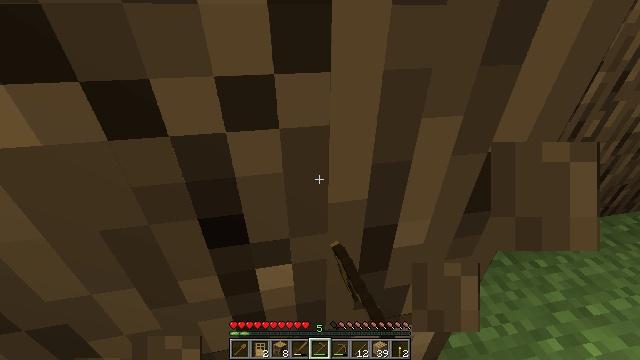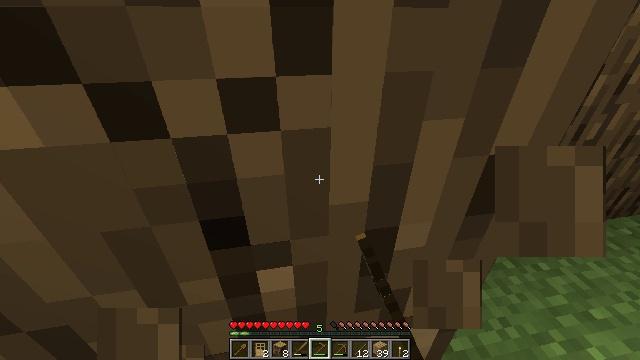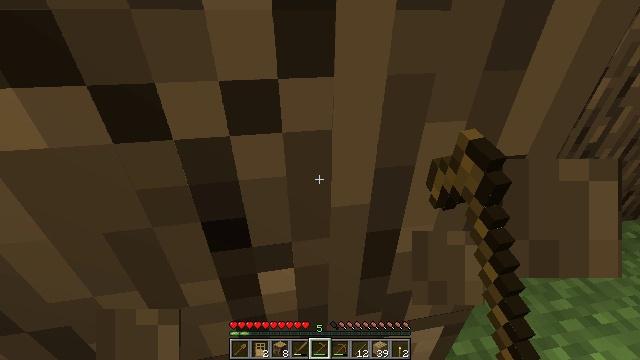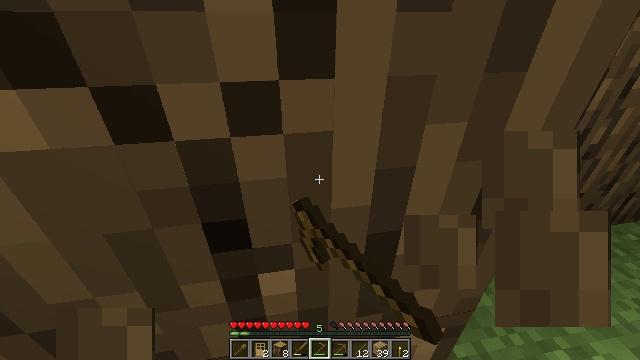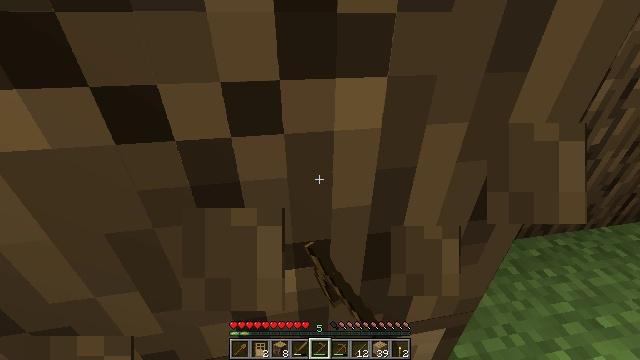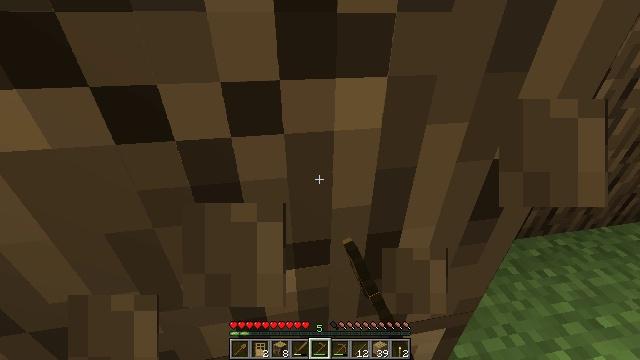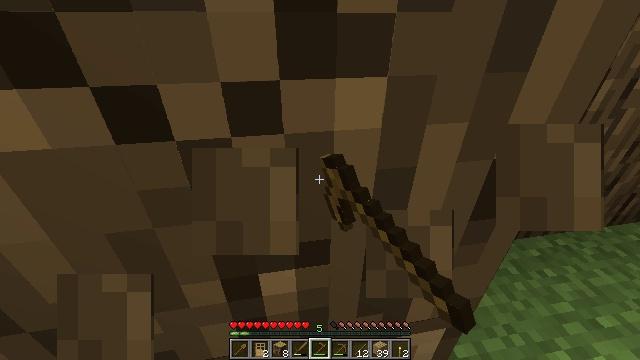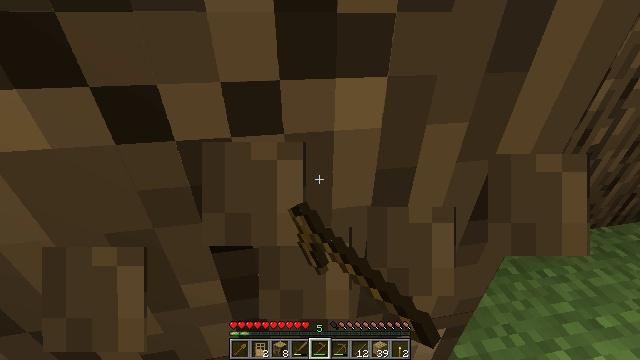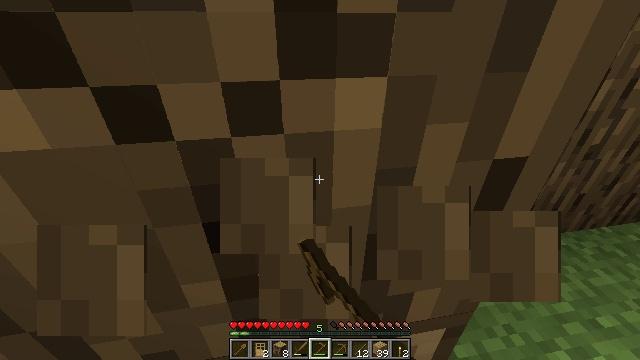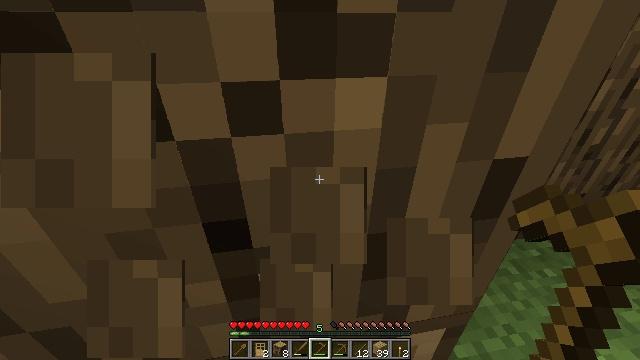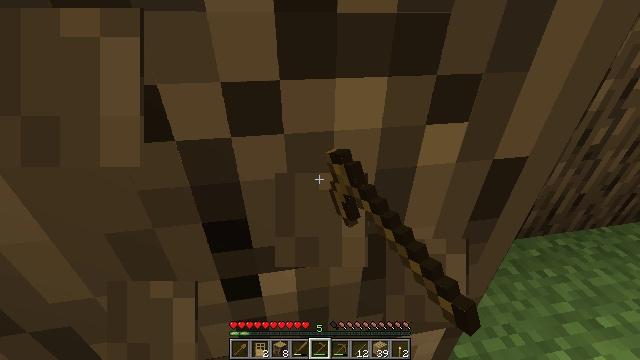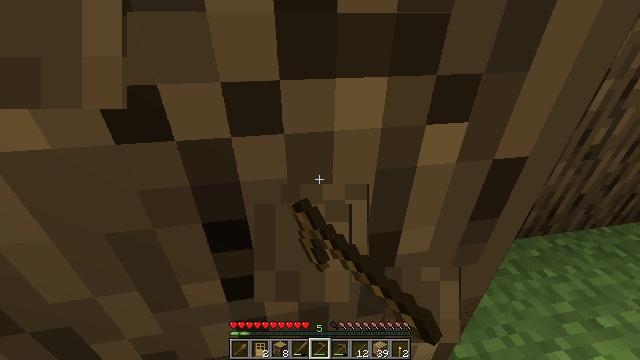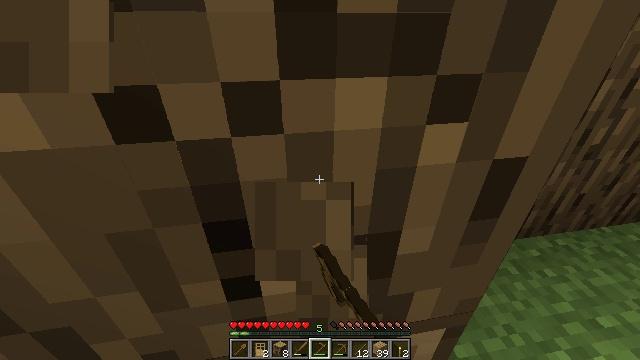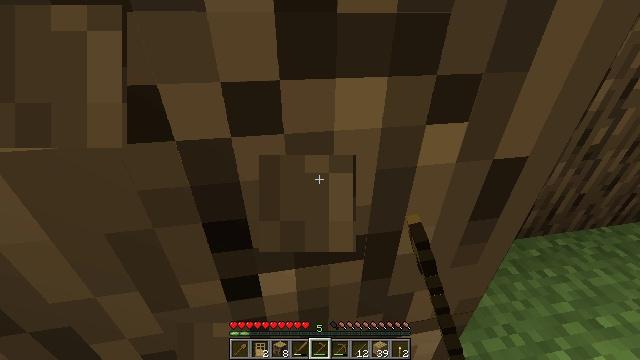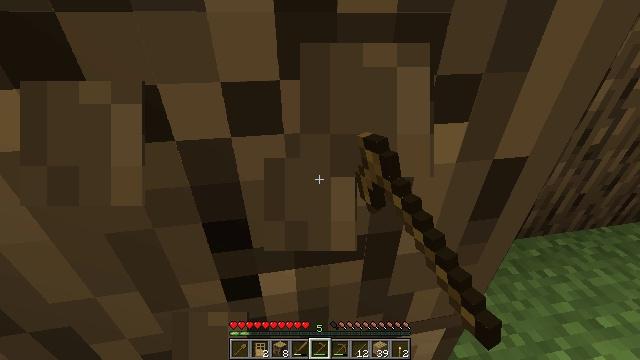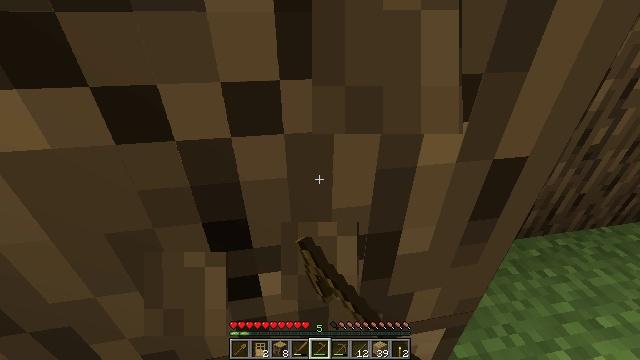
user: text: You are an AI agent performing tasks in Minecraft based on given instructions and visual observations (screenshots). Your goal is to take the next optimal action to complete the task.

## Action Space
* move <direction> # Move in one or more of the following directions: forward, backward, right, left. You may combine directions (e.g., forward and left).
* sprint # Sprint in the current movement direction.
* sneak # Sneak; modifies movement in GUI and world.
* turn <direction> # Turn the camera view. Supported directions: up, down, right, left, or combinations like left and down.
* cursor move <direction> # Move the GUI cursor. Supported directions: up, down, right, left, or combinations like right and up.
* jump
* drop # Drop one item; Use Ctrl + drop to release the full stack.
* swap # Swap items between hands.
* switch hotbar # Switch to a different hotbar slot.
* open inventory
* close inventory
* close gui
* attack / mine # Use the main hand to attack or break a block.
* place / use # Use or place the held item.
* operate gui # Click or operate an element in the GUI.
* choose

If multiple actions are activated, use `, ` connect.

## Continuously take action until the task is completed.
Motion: motion action
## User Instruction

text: Gather oak logs from trees.
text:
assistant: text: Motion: attack / mine
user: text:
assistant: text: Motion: attack / mine
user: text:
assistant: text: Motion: attack / mine
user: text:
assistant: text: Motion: attack / mine
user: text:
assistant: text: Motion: attack / mine
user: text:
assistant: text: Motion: attack / mine
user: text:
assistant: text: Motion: attack / mine
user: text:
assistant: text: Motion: attack / mine
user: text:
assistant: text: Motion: attack / mine
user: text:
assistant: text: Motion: attack / mine
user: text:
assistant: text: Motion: attack / mine
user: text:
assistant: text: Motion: attack / mine
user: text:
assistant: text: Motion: attack / mine
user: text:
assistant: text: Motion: attack / mine
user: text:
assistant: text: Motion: attack / mine
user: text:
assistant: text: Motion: attack / mine
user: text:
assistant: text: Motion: attack / mine
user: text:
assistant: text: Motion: attack / mine
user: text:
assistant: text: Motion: attack / mine
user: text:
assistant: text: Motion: attack / mine
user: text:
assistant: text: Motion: attack / mine
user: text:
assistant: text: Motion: attack / mine
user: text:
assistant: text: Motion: attack / mine
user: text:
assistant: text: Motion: attack / mine
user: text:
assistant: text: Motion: attack / mine
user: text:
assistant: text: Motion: attack / mine
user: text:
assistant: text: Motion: attack / mine
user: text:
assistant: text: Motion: attack / mine
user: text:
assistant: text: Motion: attack / mine
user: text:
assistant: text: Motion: attack / mine